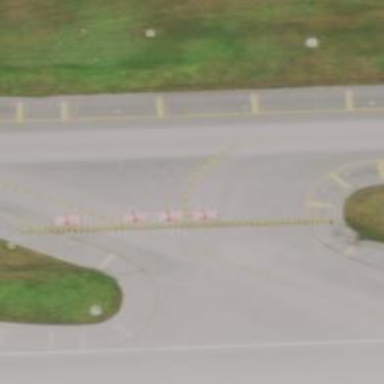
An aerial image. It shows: Image of taxiway at airport.